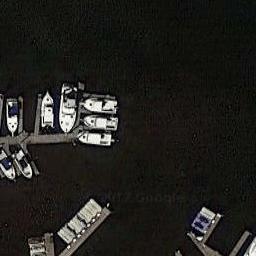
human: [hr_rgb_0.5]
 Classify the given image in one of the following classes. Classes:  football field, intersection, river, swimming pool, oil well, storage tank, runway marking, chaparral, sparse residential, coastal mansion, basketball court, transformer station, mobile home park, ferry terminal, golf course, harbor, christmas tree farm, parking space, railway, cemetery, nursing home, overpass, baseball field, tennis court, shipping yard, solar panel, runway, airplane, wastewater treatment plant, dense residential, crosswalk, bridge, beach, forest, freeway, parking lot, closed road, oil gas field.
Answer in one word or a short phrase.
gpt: harbor